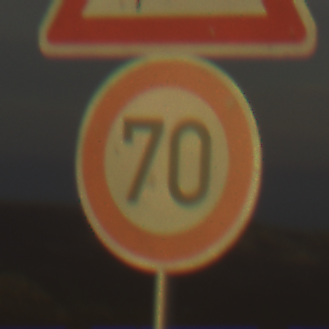
Verkehrszeichen: Geschwindigkeit70
Zusatzzeichen oben: SeitenwindVonLinks
Umgebung: Outdoor, Nature
Tageszeit: SunriseSunset
Wetter: PartlyCloudy
Licht: Natural
Jahreszeit: Summer
Kontrast: HighContrast